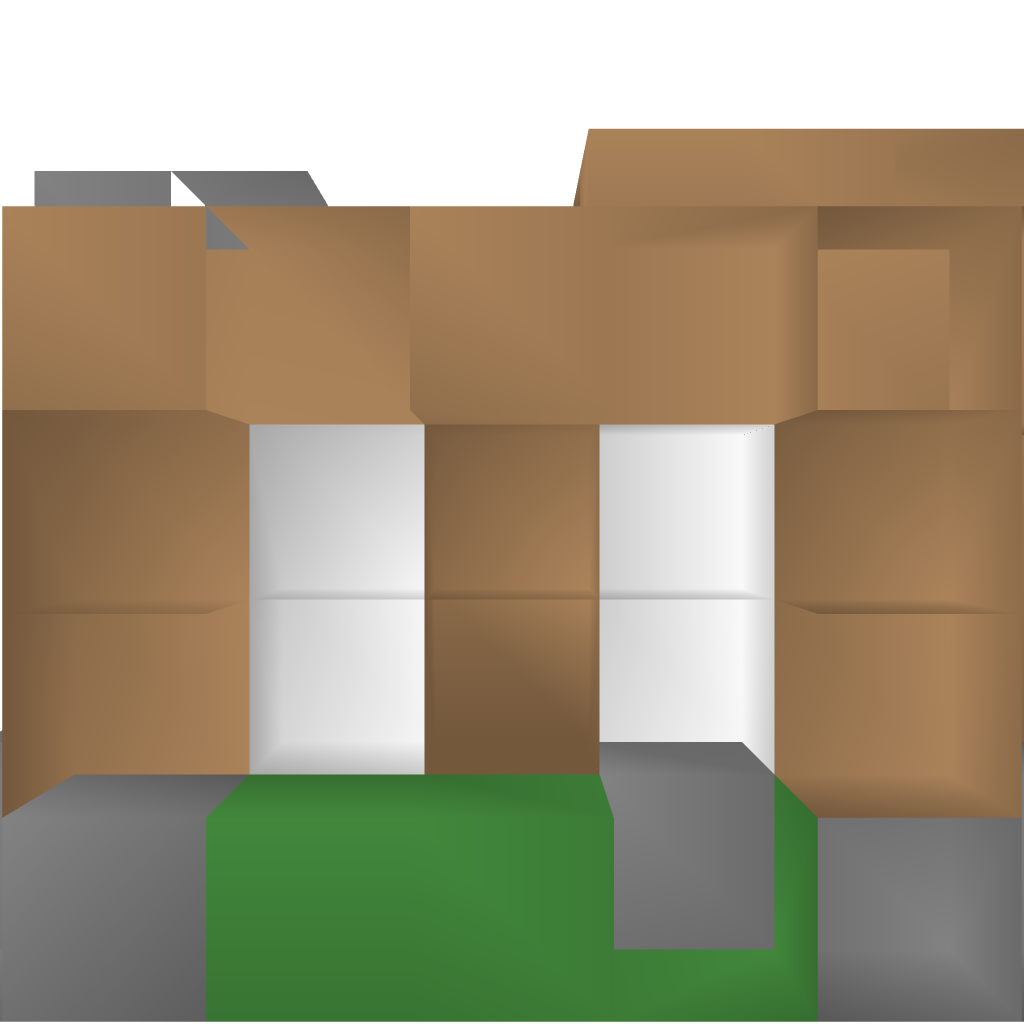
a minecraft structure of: Small Villa bad low quality